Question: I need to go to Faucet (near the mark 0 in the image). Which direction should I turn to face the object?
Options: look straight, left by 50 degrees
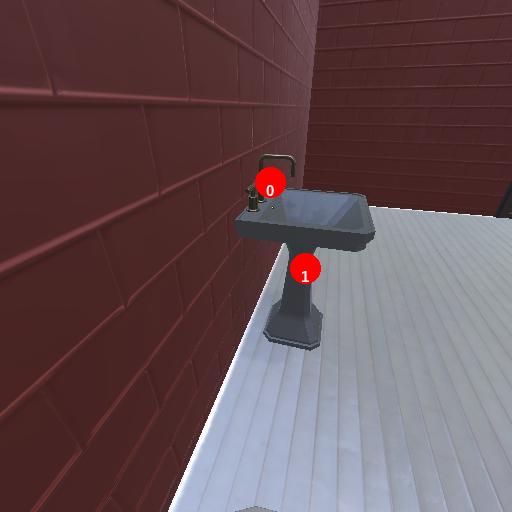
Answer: look straight